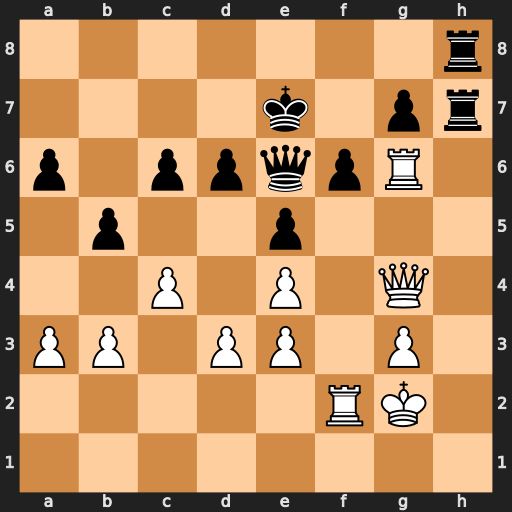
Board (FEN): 7r/4k1pr/p1ppqpR1/1p2p3/2P1P1Q1/PP1PP1P1/5RK1/8
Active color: w
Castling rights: -
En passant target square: -
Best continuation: Rxg7+ Qf7 Rxf7+